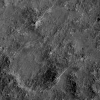
Atmospheric dust classification: not_dusty